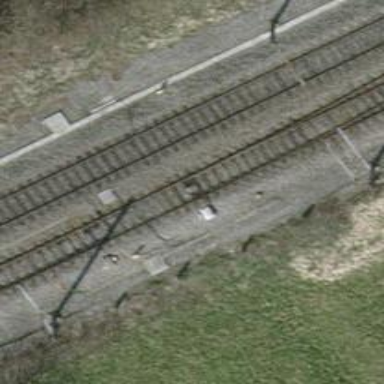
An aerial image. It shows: Railway switch.